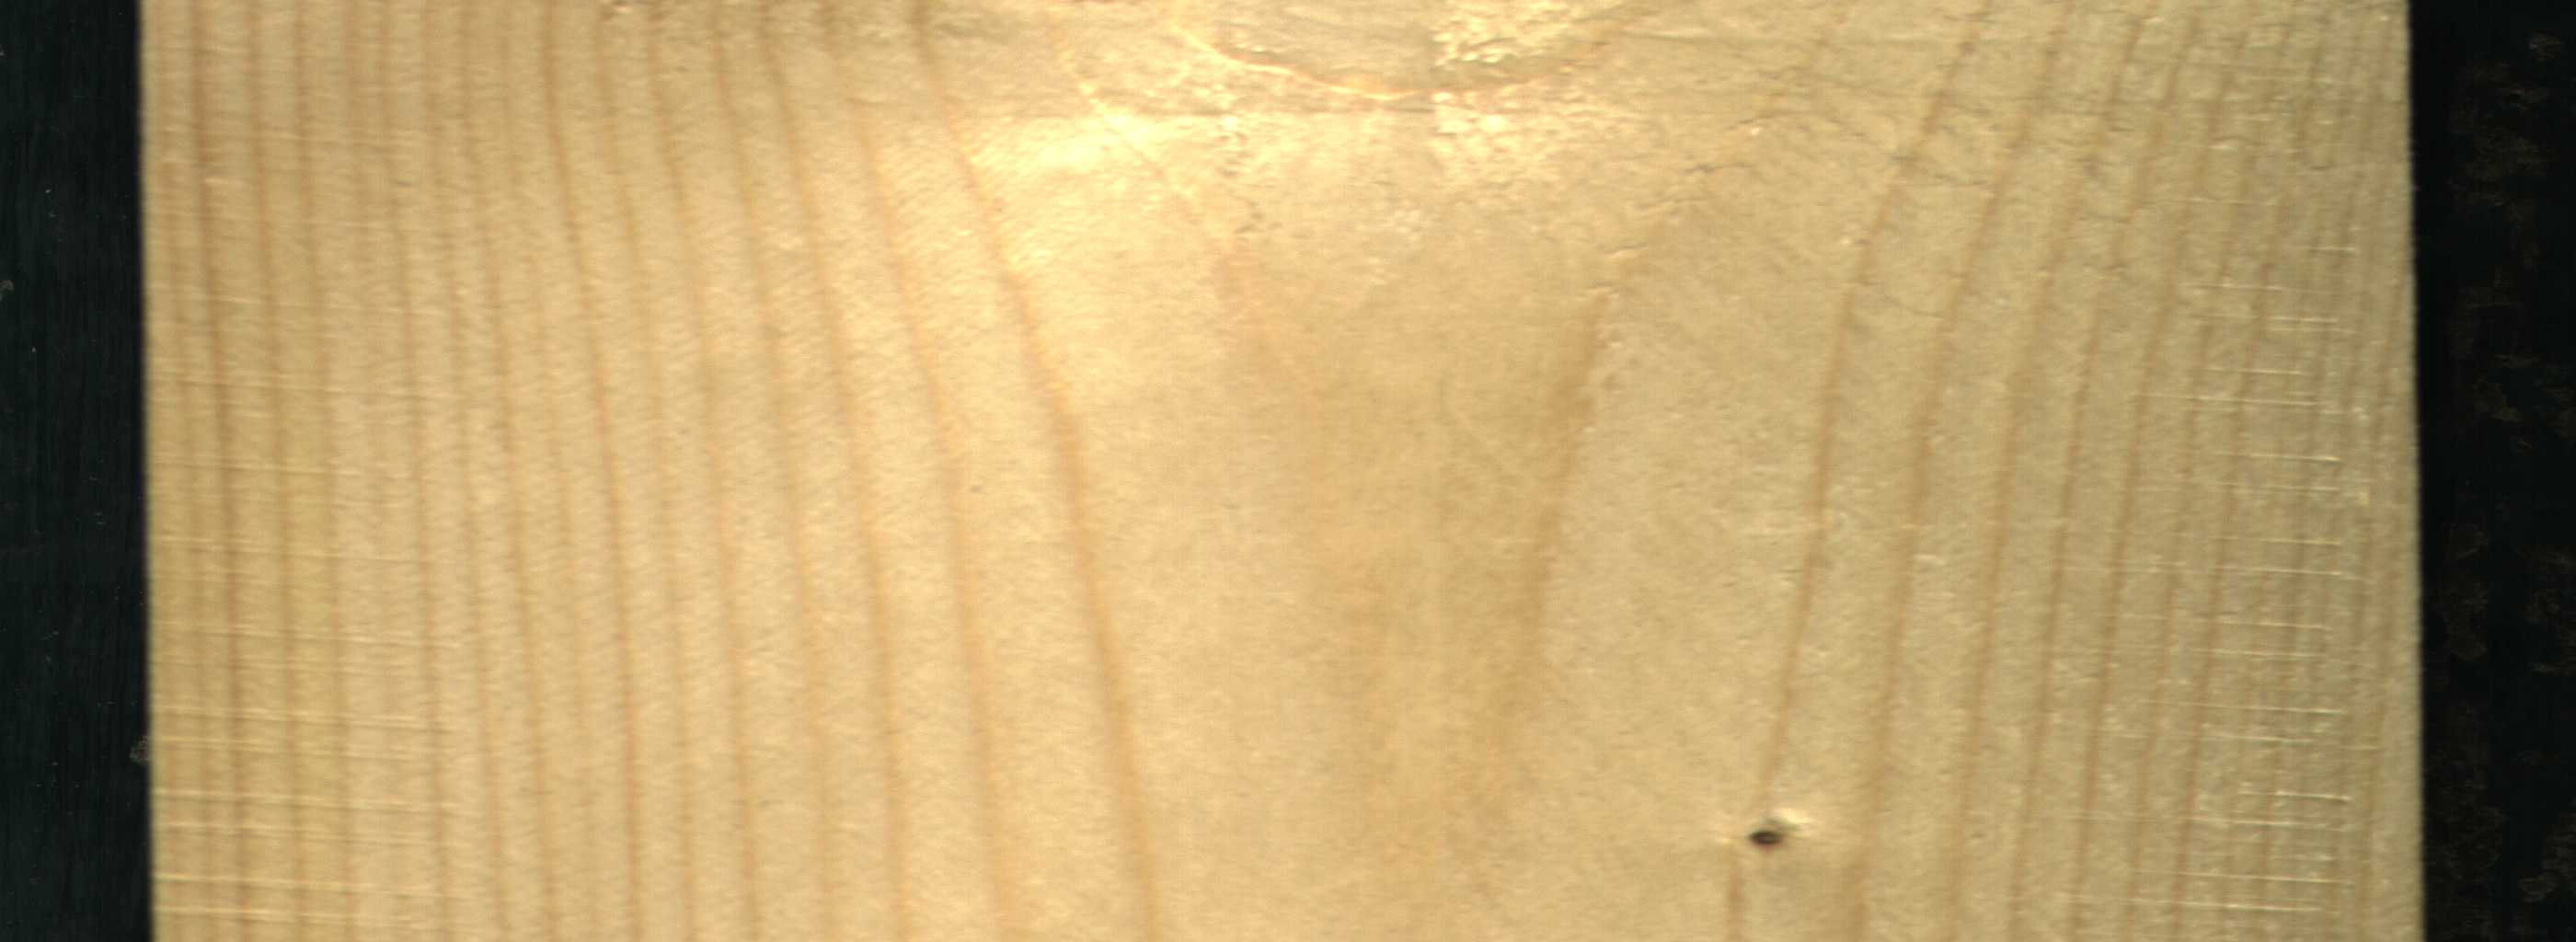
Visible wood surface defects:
Dead_Knot